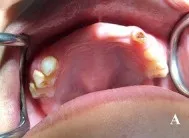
Maxillary arch showing retained deciduous teeth, missing permanent teeth and palatal tori.
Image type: medical_photograph (oral_photograph)